三年级 · 算术
一连。(4 分)

| $842-354$ | $218+27$ | $605-518$ | $332+99$ |
| :--- | :--- | :--- | :--- |

| 87 | 488 | 431 | 245 |
| :--- | :--- | :--- | :--- |
|  | 4 |  |  |
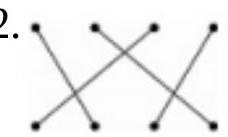
答案:
解析: